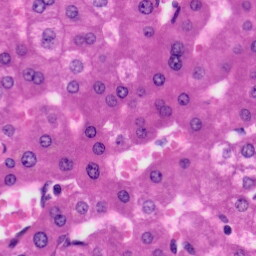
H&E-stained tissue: Liver